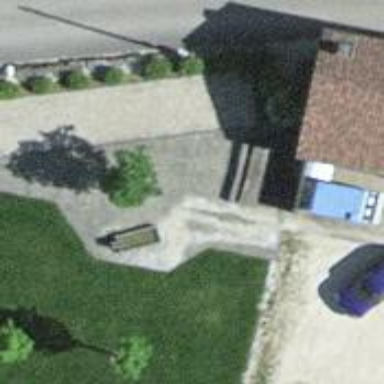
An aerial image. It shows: Fountain.